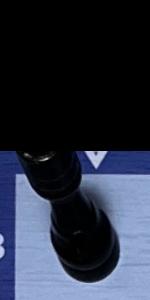
Label: Rook_Black